Question: i have a problem with ActionBarCompat (from support library).
I have no idea how I can add a few buttons on ActionBar where I drew black circle (on screenshot) together with menu in the left of the screen.
Please, I need help!

Code of menu in ActionBar in the left of the screen.
'''
private DrawerLayout mDrawerLayout;
private ListView mDrawer;
private ActionBarHelper mActionBar;
private ActionBarDrawerToggle mDrawerToggle;
...
linearLayout = (LinearLayout)findViewById(R.id.fragment_container);
linearLayout.setId(LAYOUT_ID);
mDrawerLayout = (DrawerLayout) findViewById(R.id.drawer_layout);
mDrawer = (ListView) findViewById(R.id.left_drawer);
mDrawerLayout.setDrawerListener(new DDrawerListener());
mDrawerLayout.setDrawerShadow(R.drawable.drawer_shadow, GravityCompat.START);
...
fragments = new Fragment[NUMBER_OF_TABS];
mDrawer.setAdapter(new CustomAdapter(this));
mDrawer.setOnItemClickListener(new DrawerItemClickListener());
android.support.v7.app.ActionBar actionBar = getSupportActionBar();
actionBar.setBackgroundDrawable(getResources().getDrawable(R.drawable.tab));
actionBar.setDisplayHomeAsUpEnabled(true);
mActionBar = createActionBarHelper();
mActionBar.init();
mDrawer.setBackgroundColor(Color.parseColor("#e5c391"));
mDrawer.setCacheColorHint(Color.parseColor("#e5c391"));
initArrays(this);
mDrawerToggle = new ActionBarDrawerToggle
(this, mDrawerLayout,R.drawable.ic_drawer,R.string.app_drawer_open, R.string.app_drawer_close);
if (savedInstanceState == null)
{
addFragment(0);
}
'''
Welcome other ways too =)
Thank you!
Happy New Year!
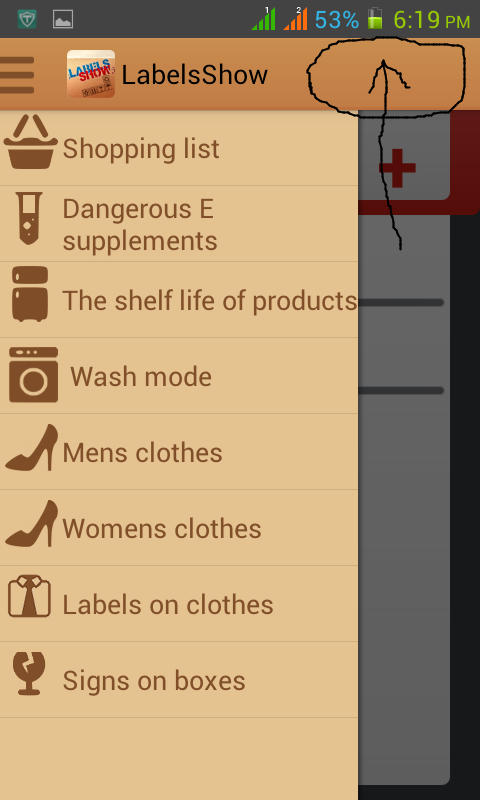
Answer: From <URL>:
All action buttons and other items available in the action overflow are defined in an XML menu resource. To add actions to the action bar, create a new XML file in your project's res/menu/ directory.
Add an element for each item you want to include in the action bar. For example:
'''
res/menu/main_activity_actions.xml
<menu xmlns:android="http://schemas.android.com/apk/res/android" >
<!-- Search, should appear as action button -->
<item android:id="@+id/action_search"
android:icon="@drawable/ic_action_search"
android:title="@string/action_search"
android:showAsAction="ifRoom" />
<!-- Settings, should always be in the overflow -->
<item android:id="@+id/action_settings"
android:title="@string/action_settings"
android:showAsAction="never" />
</menu>
'''
'''
@Override
public boolean onCreateOptionsMenu(Menu menu) {
// Inflate the menu items for use in the action bar
MenuInflater inflater = getMenuInflater();
inflater.inflate(R.menu.main_activity_actions, menu);
return super.onCreateOptionsMenu(menu);
}
'''
'''
@Override
public boolean onOptionsItemSelected(MenuItem item) {
// Handle presses on the action bar items
switch (item.getItemId()) {
case R.id.action_search:
openSearch();
return true;
case R.id.action_settings:
openSettings();
return true;
default:
return super.onOptionsItemSelected(item);
}
}
'''